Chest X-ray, PA view. Patient: 51 years old, sex M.
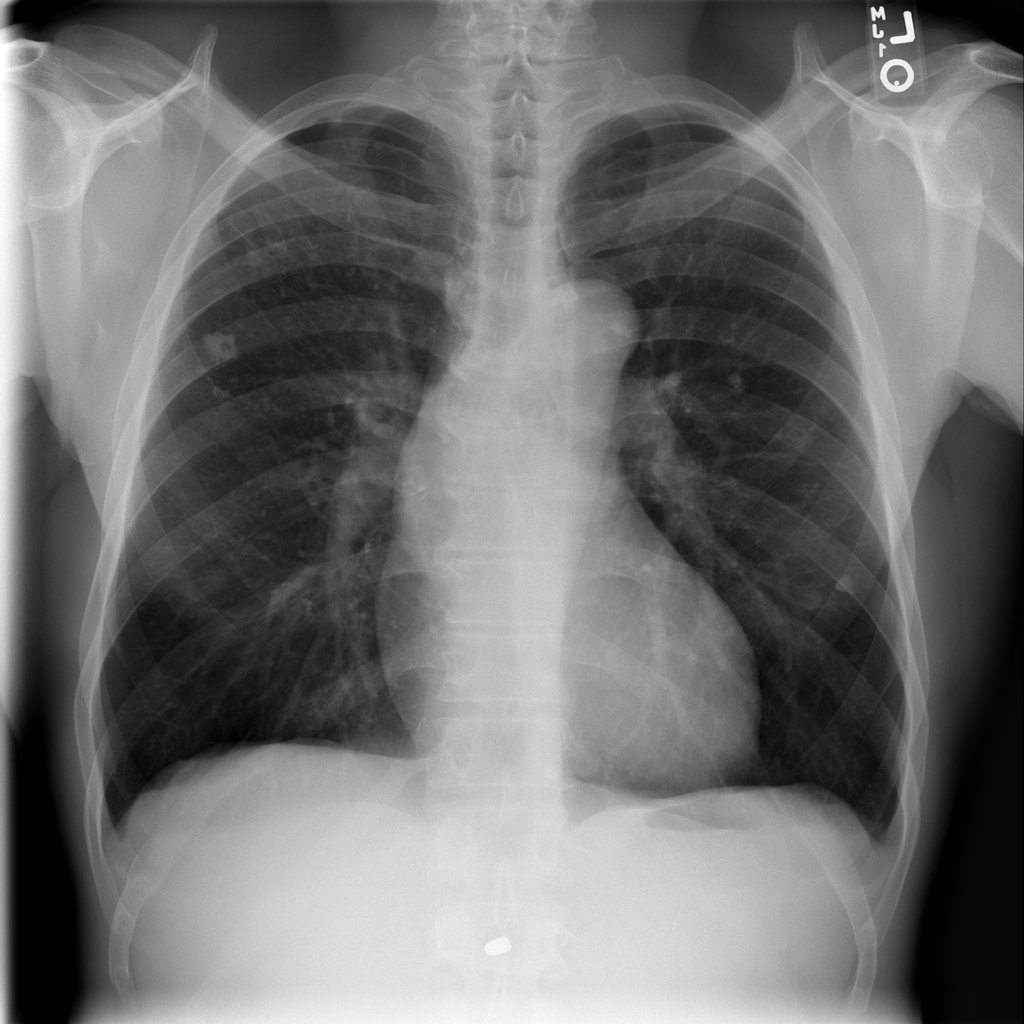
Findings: Infiltration